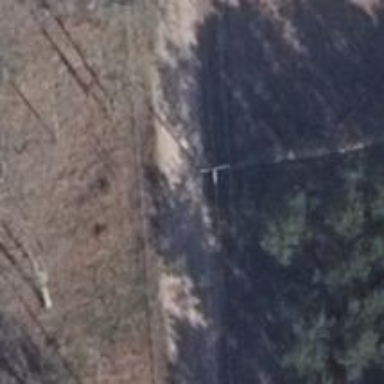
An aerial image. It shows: Power pole.